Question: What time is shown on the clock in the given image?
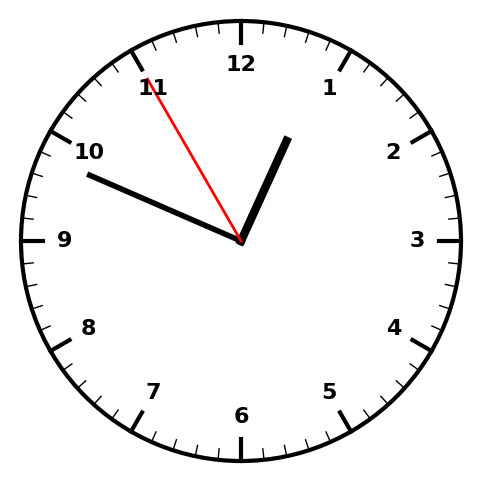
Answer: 12:48:55